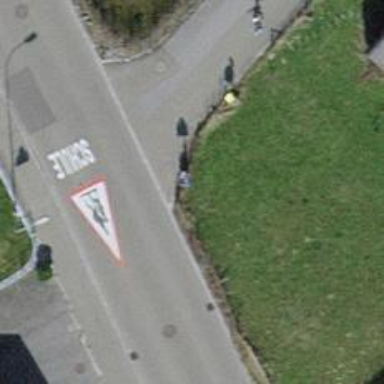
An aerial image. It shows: Bus stop with platform for public transport.